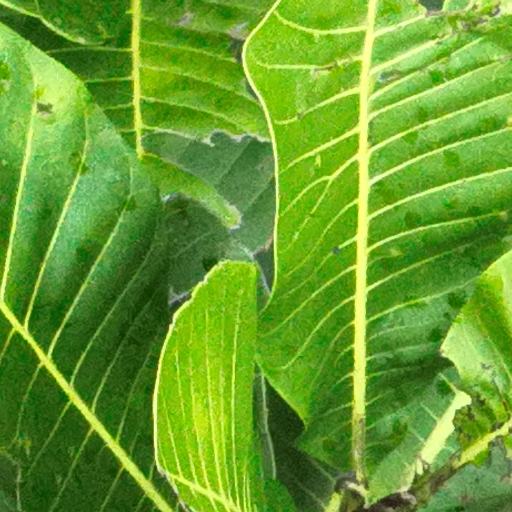
Species: Anacardium excelsum
GBIF accepted scientific name: Anacardium excelsum
Crown area (m\u00b2): 119.701